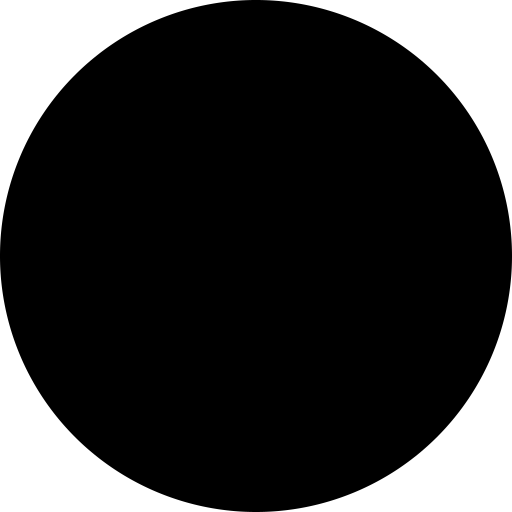
Tags: icon, FontAwesome, fa-icon, solid, circle